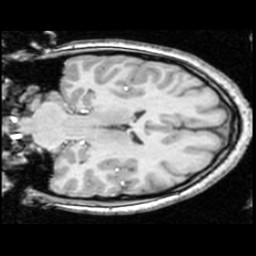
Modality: T1w
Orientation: coronal
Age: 13
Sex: male
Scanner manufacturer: ge
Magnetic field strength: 1.5 T
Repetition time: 0.03333 s
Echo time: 0.008 s